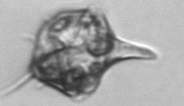
Label: Amylax